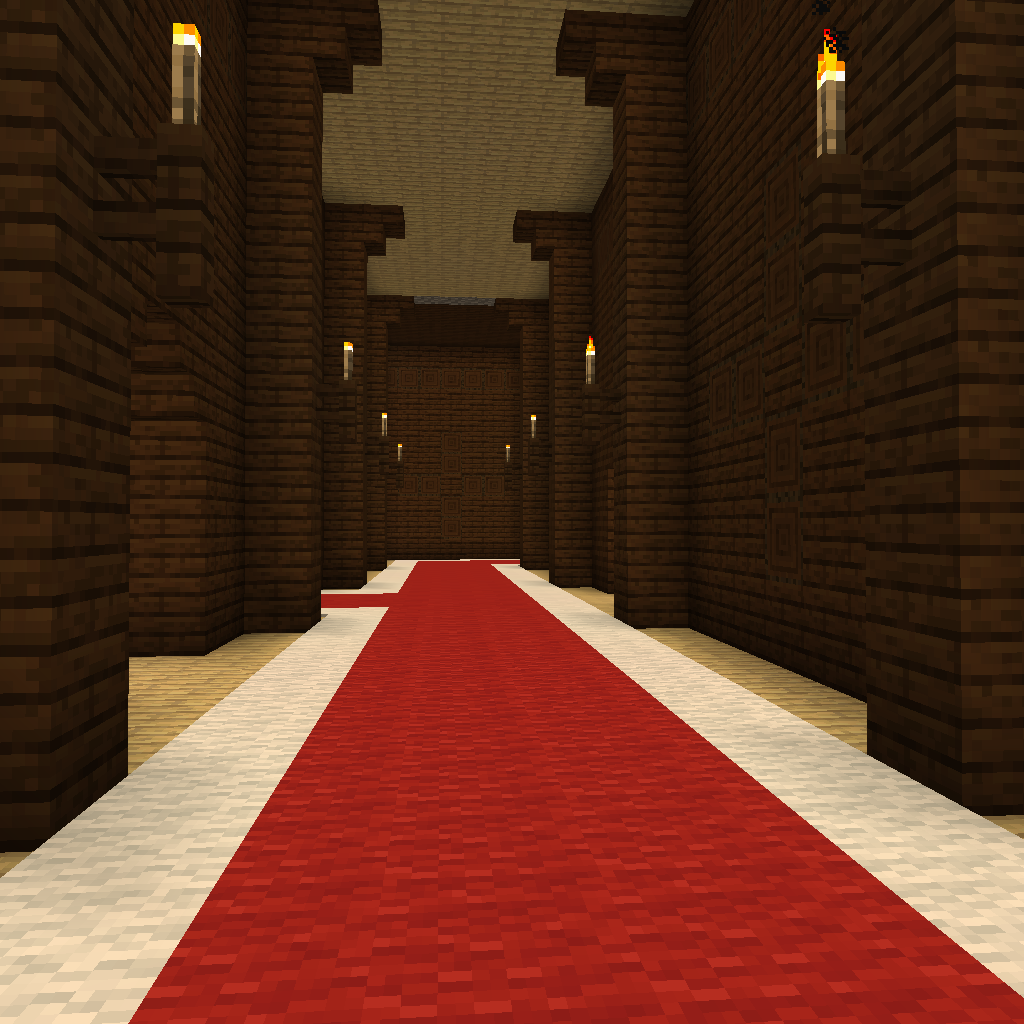
inside mansion hallway with red and white carpet